Question: In <URL>, it explains the data types of the data fields as shown below:

So according to that table, what would the following types mean? I couldn't fully understand it.
'n ..19'
'n 10'
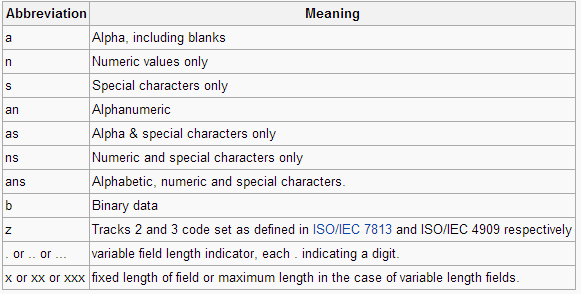
Answer: 1. means the field is variable and can contain a value up-to 19 chars.
2. i didn't see this definition (with a space) so I guess the table is mis-formatted on Wikipedia, but n10 means it is a fixed length field containing 10 chars, while n.10 means it's a LVAR (L=one digit, LL=2 digits etc.) field containing up-to 10 chars.